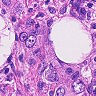
Metastatic tissue present: yes